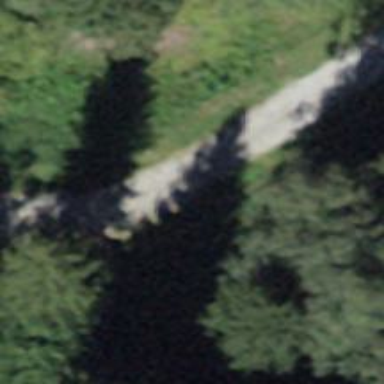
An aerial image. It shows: Dirt driveway serving as service road.